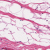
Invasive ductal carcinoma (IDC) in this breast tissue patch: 0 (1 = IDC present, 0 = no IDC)